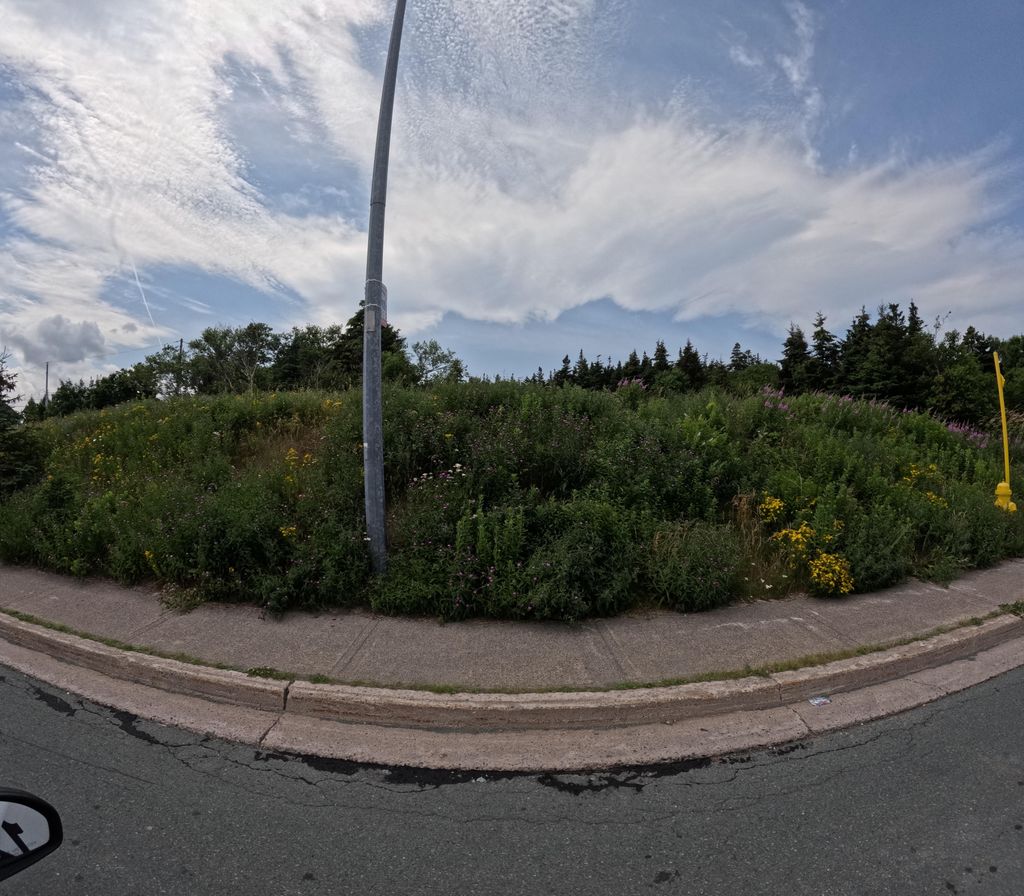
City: st_johns